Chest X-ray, PA view. Patient: 64 years old, sex M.
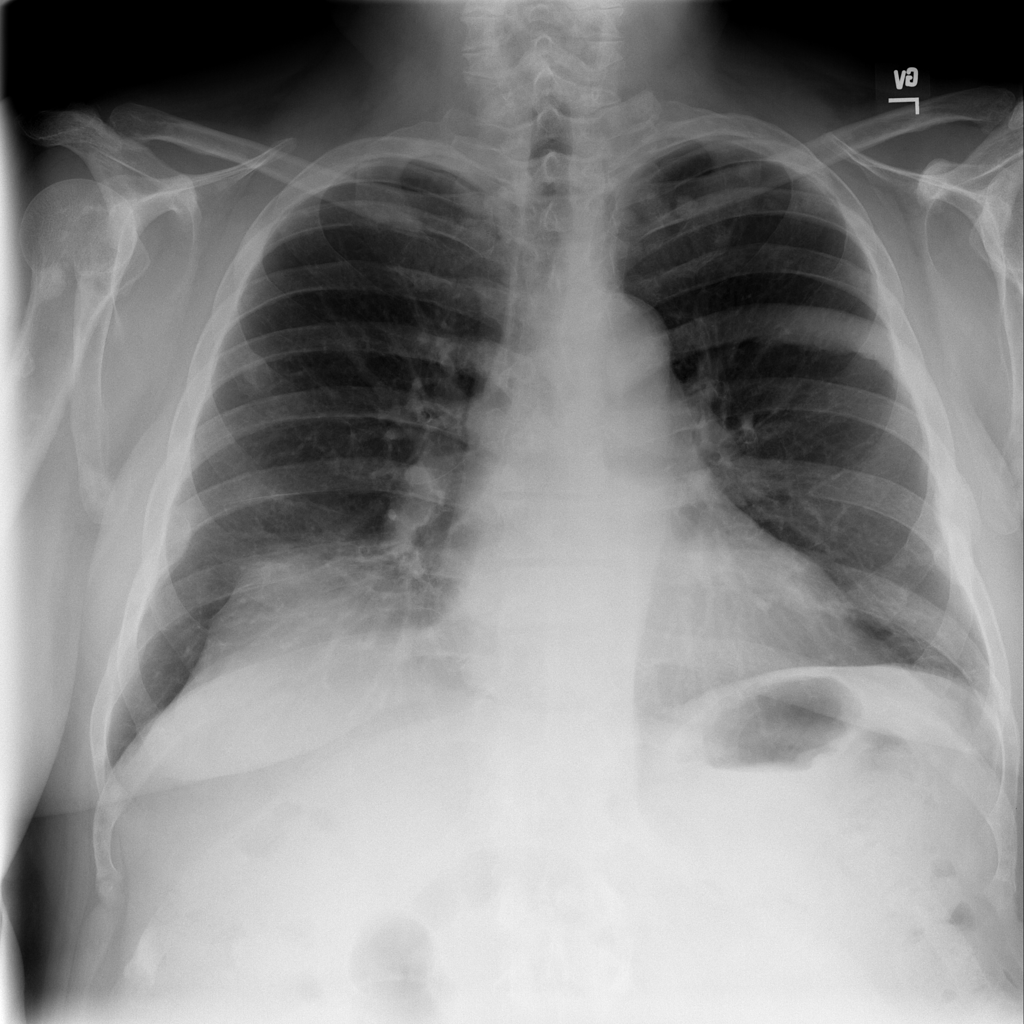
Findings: No Finding